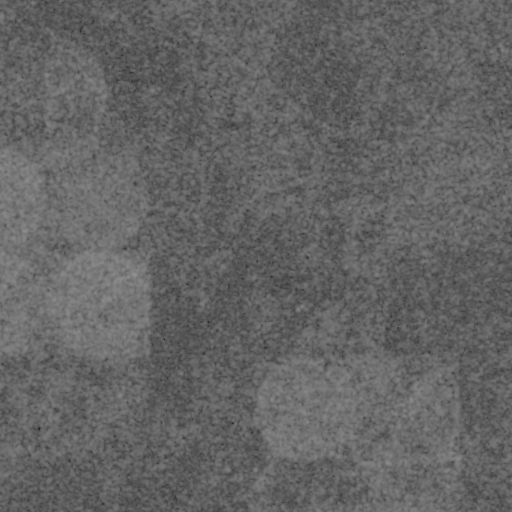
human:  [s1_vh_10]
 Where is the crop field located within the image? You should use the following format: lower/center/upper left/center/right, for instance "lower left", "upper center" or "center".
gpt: The crop field is located in the lower right of the image.
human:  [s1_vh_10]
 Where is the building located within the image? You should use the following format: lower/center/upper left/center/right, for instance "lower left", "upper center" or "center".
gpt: The building is located in the lower right of the image.
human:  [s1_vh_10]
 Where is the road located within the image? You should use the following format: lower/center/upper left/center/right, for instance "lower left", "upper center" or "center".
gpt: There is no road in the image.

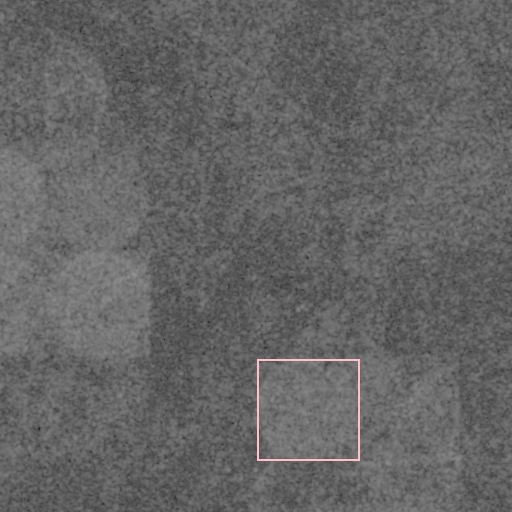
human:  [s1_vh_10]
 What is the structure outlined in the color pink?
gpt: The structure outlined in pink is a crop field.
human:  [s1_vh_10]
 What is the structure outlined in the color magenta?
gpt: There is no magenta outline.